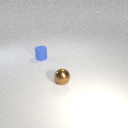
small blue rubber cylinder behind small brown metal sphere